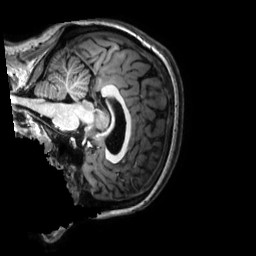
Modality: T1w
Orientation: sagittal
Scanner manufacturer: philips
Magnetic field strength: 3 T
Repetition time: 0.0096 s
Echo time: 0.0046 s